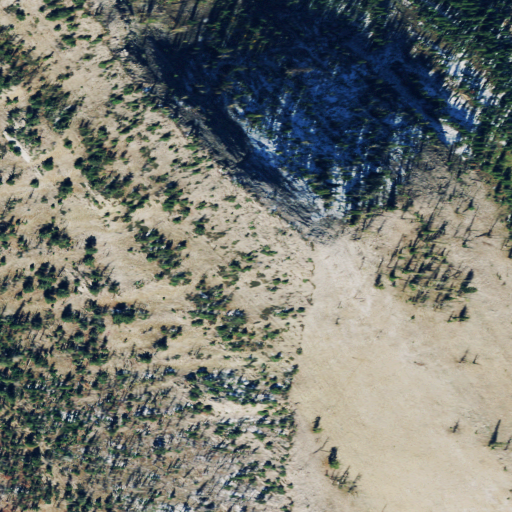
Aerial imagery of mountain in Montana named Fault Peak containing evergreen forest, barren land, shrub, and grassland